Question: In this example, I have an image with colors and I wonder if we can add a legend of colors. for example : points with 'z' in '[8:10]' have color red and so on.
'''
x=runif(500,0,5)
y=runif(500,0,5)
z=floor(runif(500, 1,10))
xyz=data.frame(x,y,z)
library(MBA)
mba.int <- mba.surf(xyz, 300, 300, extend=T)$xyz.est
image(mba.int, xaxs="i", yaxs="i")
'''
Thank you.
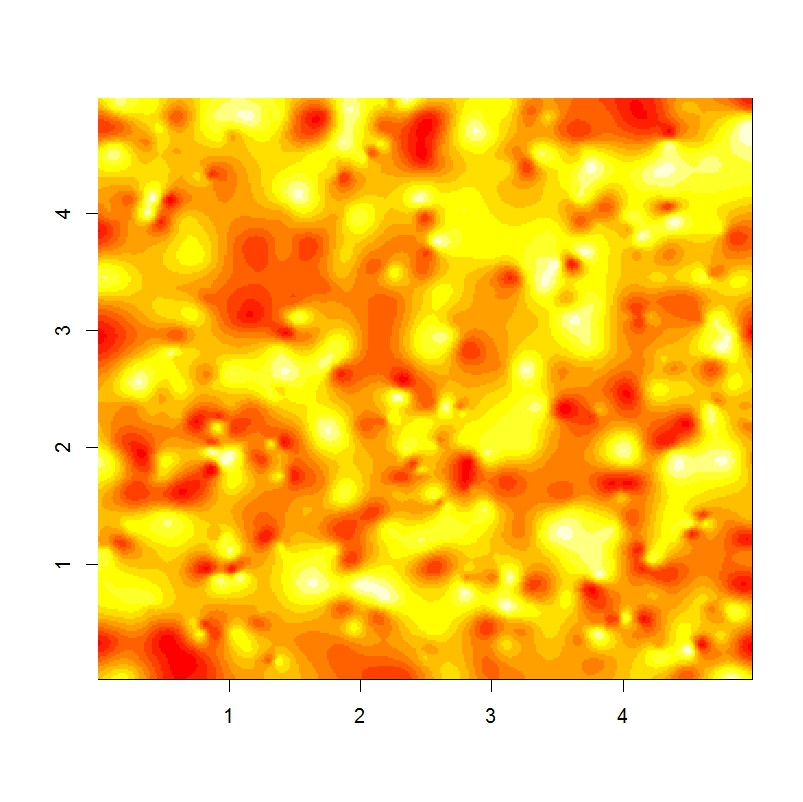
Answer: Thanks to @user20650, the answer is :
'''
fields::image.plot(mba.int, col = heat.colors(12))
'''